Interaction volume radius: 5 \u00c5
Interaction volume height: 35 \u00c5
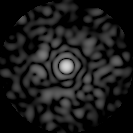
Disorder parameter: 0.8517